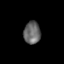
Tissue: skin
Cell type: Epithelial cells
Senescence score: 0.2373
Nuclear area (px): 370
Mean DAPI intensity: 101.868